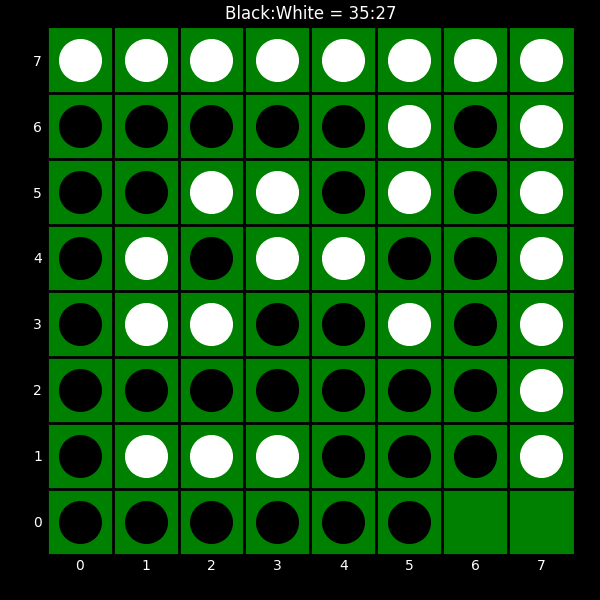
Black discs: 35
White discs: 27